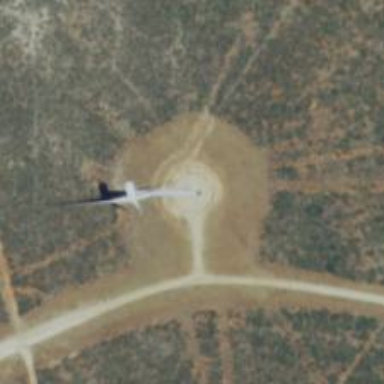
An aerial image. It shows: Wind generator powered by horizontal-axis wind turbine.